Field crop: maize
Growth stage: 2
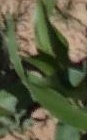
Species: maize